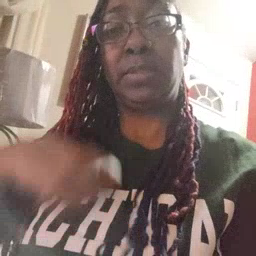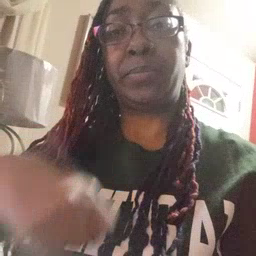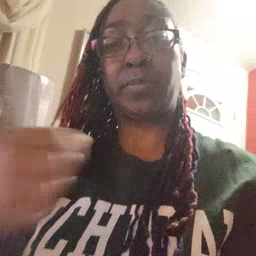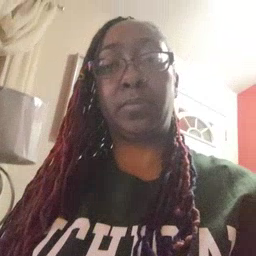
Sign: zipper